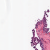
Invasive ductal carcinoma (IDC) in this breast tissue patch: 0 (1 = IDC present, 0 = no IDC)